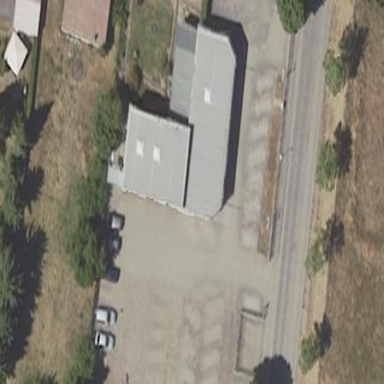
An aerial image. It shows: Building that houses car repair shop.